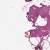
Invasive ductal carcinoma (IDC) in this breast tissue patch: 0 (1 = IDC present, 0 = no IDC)